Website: walmart
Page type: cart
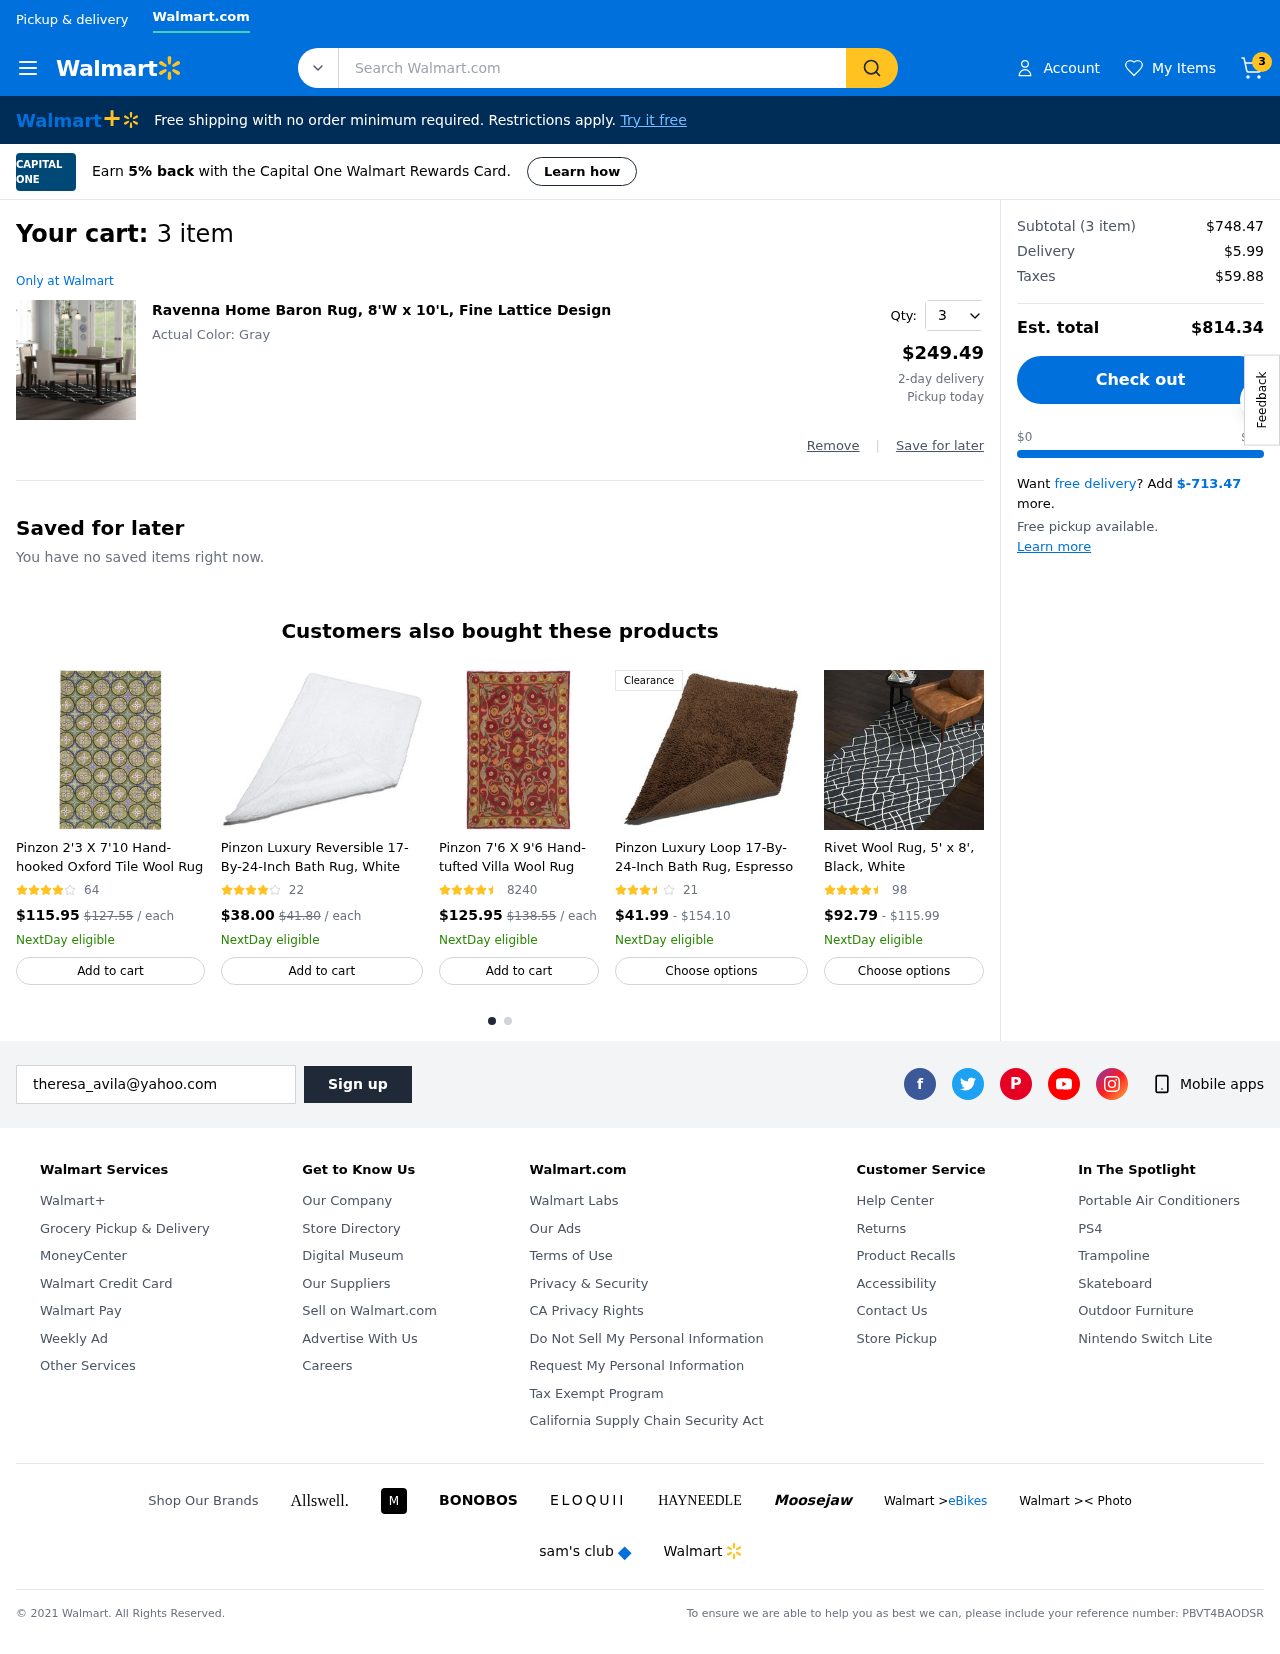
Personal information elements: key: PII_EMAIL
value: theresa_avila@yahoo.com
Product elements: key: PRODUCT1_NAME
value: Ravenna Home Baron Rug, 8'W x 10'L, Fine Lattice Design
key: PRODUCT1_PRICE
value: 249.49
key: PRODUCT1_QUANTITY
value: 3
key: PRODUCT2_NAME
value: Pinzon 2'3 X 7'10 Hand-hooked Oxford Tile Wool Rug
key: PRODUCT2_NUM_RATINGS
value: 64
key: PRODUCT2_PRICE
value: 115.95
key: PRODUCT3_NAME
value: Pinzon Luxury Reversible 17-By-24-Inch Bath Rug, White
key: PRODUCT3_NUM_RATINGS
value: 22
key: PRODUCT3_PRICE
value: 38
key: PRODUCT4_NAME
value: Pinzon 7'6 X 9'6 Hand-tufted Villa Wool Rug
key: PRODUCT4_NUM_RATINGS
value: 8240
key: PRODUCT4_PRICE
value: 125.95
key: PRODUCT5_NAME
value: Pinzon Luxury Loop 17-By-24-Inch Bath Rug, Espresso
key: PRODUCT5_NUM_RATINGS
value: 21
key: PRODUCT5_PRICE
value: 41.99
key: PRODUCT6_NAME
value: Rivet Wool Rug, 5' x 8', Black, White
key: PRODUCT6_NUM_RATINGS
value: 98
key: PRODUCT6_PRICE
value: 92.79
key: PRODUCT2_ORIGINAL_PRICE
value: $127.55
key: PRODUCT3_ORIGINAL_PRICE
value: $41.80
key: PRODUCT4_ORIGINAL_PRICE
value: $138.55
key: PRODUCT5_PRICE_MAX
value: $154.10
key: PRODUCT6_PRICE_MAX
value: $115.99
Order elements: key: ORDER_NUM_ITEMS
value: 3
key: ORDER_NUM_ITEMS
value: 3 item
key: ORDER_SUBTOTAL
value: $748.47
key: ORDER_SHIPPING_COST
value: $5.99
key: ORDER_TAX
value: $59.88
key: ORDER_TOTAL
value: $814.34
Search elements: key: HEADER_SEARCH
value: Search Walmart.com